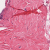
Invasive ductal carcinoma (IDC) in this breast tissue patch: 0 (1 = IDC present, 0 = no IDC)